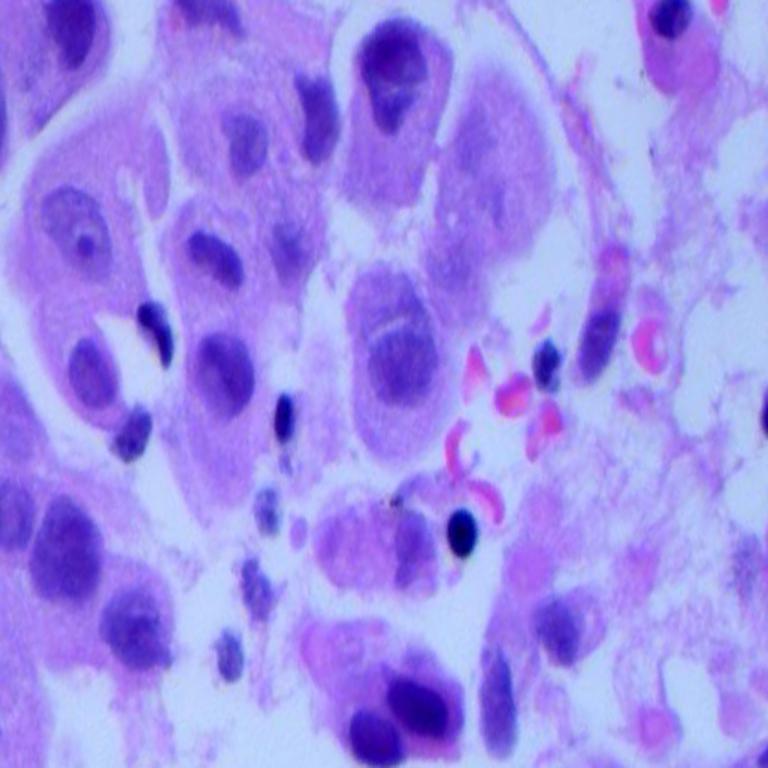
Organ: lung
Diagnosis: adenocarcinomas